Question: First, sorry that the title may not be clear since I am still new to D3 and Javascript.
I have a heat map visualisation. And I tried appending the country name as title for each square on which mouse cursor stays.

I've got the correct value of year and income from data in appendix.
However, I am stuck in retrieving the correct country value.
About the data structure in appendix: The income values of each country by years and the country name are stored in one array. And the value of country name is in the last index of array.
'''
svg.append("g")
.selectAll("g")
.data(data.values)
.join("g")
.attr("transform", (d,i) => 'translate(0, ${yScale(data.countries[i])})')
.selectAll("rect")
.data(d => d)
.join("rect")
.attr("x", (d,i) => xScale(data.years[i]))
.attr("width", (d,i) => xScale(data.years[i] + 1) - xScale(data.years[i])-1)
.attr("height", yScale.bandwidth()-1)
.attr("fill", d => color(d))
.append("title")
.text((d,i) => '${d} + ${data.years[i]}');
'''
Please find the link <URL> of the project, hope it would help to explain the question.
Thank you all for reading my question!
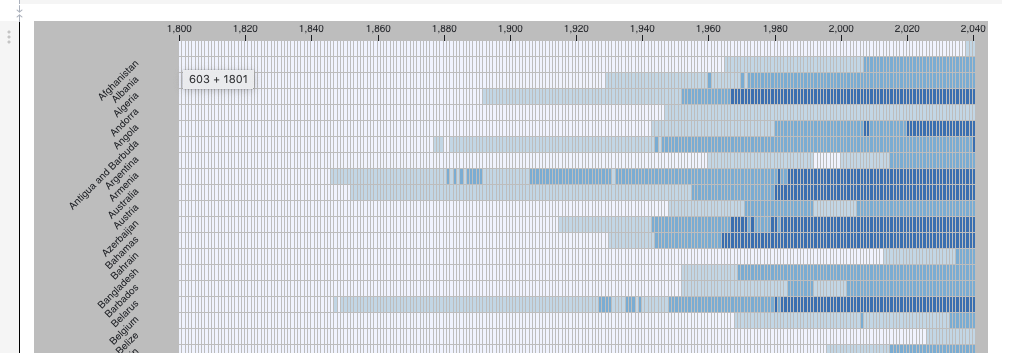
Answer: I've turned your observable into a snippet. I've changed the parsing of the data a little, because there were some errors there. You compared strings, not numbers, to find the max and min. Changing the order fixed that. I also removed the country name as the last value, because it's bad practice to paste different data types with different meanings together like that.
Instead, I used '.each()' to access the index 'j' of the country group and the data 'd' from the individual bars. That way, I could find the name of the bar and append it as a 'title'.
Ah, and I limited the data to 20 countries for simplicity.
'''
const margin = {
top: 20,
right: 15,
bottom: 40,
left: 145
},
areaHeight = 16,
width = 800,
translateLabel = -40,
color = d3.scaleThreshold([2890, 8000, 25000], d3.schemeBlues[4])
d3.csv('https://static.observableusercontent.com/files/c5ae708547e6de9f679bd6a843bfed1b294c1c5b9a4c4621891f6961eac0509e6c2fc382e04957ef920239ae1351e6a86d60c4e7ac5cf981ce91b61bda44b555?response-content-disposition=attachment%3Bfilename*%3DUTF-8%27%27income_per_person_gdppercapita_ppp_inflation_adjusted-2.csv')
.catch(console.warn)
.then(originData => {
const countries = d3.map(originData, d => d.country).slice(0, 20);
const yearStart = d3.min(originData.columns, s => +s);
const yearEnd = d3.max(originData.columns, s => +s);
const years = d3.range(yearStart, yearEnd + 1);
//map: iterate over the each object(countries) and return an array
//arrow function: grabbing all the values from each country and return an array
const values = originData.map(country => {
const result = Object.values(country);
result.pop(); // Remove the last value because it's the country name
return result.map(v => +v);
}).slice(0, 20);
// Make sure we have first parsed all values, otherwise we're comparing strings, not numbers
let maxIncome = d3.max(values.map(country => d3.max(country)));
let minIncome = d3.min(values.map(country => d3.min(country)));
return {
years,
countries,
maxIncome,
minIncome,
values,
};
})
.then(data => {
const innerHeight = areaHeight * (data.countries.length),
xScale = d3.scaleLinear()
.domain(d3.extent(data.years))
.rangeRound([margin.left, width - margin.right]),
xAxis = g => g
.attr("transform", 'translate(0,${margin.top})')
.call(d3.axisTop(xScale))
.select(".domain").remove(),
yScale = d3.scaleBand()
.domain(data.countries)
.rangeRound([margin.top, margin.top + innerHeight]),
yAxis = g => g.attr("transform", 'translate(${margin.left},0)')
.call(d3.axisLeft(yScale).tickSize(0))
.call(g => g.select(".domain").remove())
.selectAll("text")
.attr("transform", 'translate(${translateLabel},10)rotate(-45)');
const svg = d3.select("svg")
.attr("viewBox", [0, 0, width, innerHeight + margin.top + margin.bottom])
.attr("font-family", "sans-serif")
.attr("font-size", 10)
.style("background-color", "#bdbdbd");
svg.append("g")
.call(xAxis);
svg.append("g")
.call(yAxis);
let country;
svg.append("g")
.selectAll("g")
.data(data.values)
.join("g")
.attr("transform", (d, i) => 'translate(0, ${yScale(data.countries[i])})')
.each(function(e, j) {
d3.select(this)
.selectAll("rect")
.data(e)
.join("rect")
.attr("x", (d, i) => xScale(data.years[i]))
.attr("width", (d, i) => xScale(data.years[i] + 1) - xScale(data.years[i]) - 1)
.attr("height", yScale.bandwidth() - 1)
.attr("fill", d => color(d))
.append("title")
.text(d => '${d} (${data.countries[j]})');
});
});
'''
'''
<script src="https://cdnjs.cloudflare.com/ajax/libs/d3/6.2.0/d3.min.js"></script>
<svg></svg>
'''